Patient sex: F
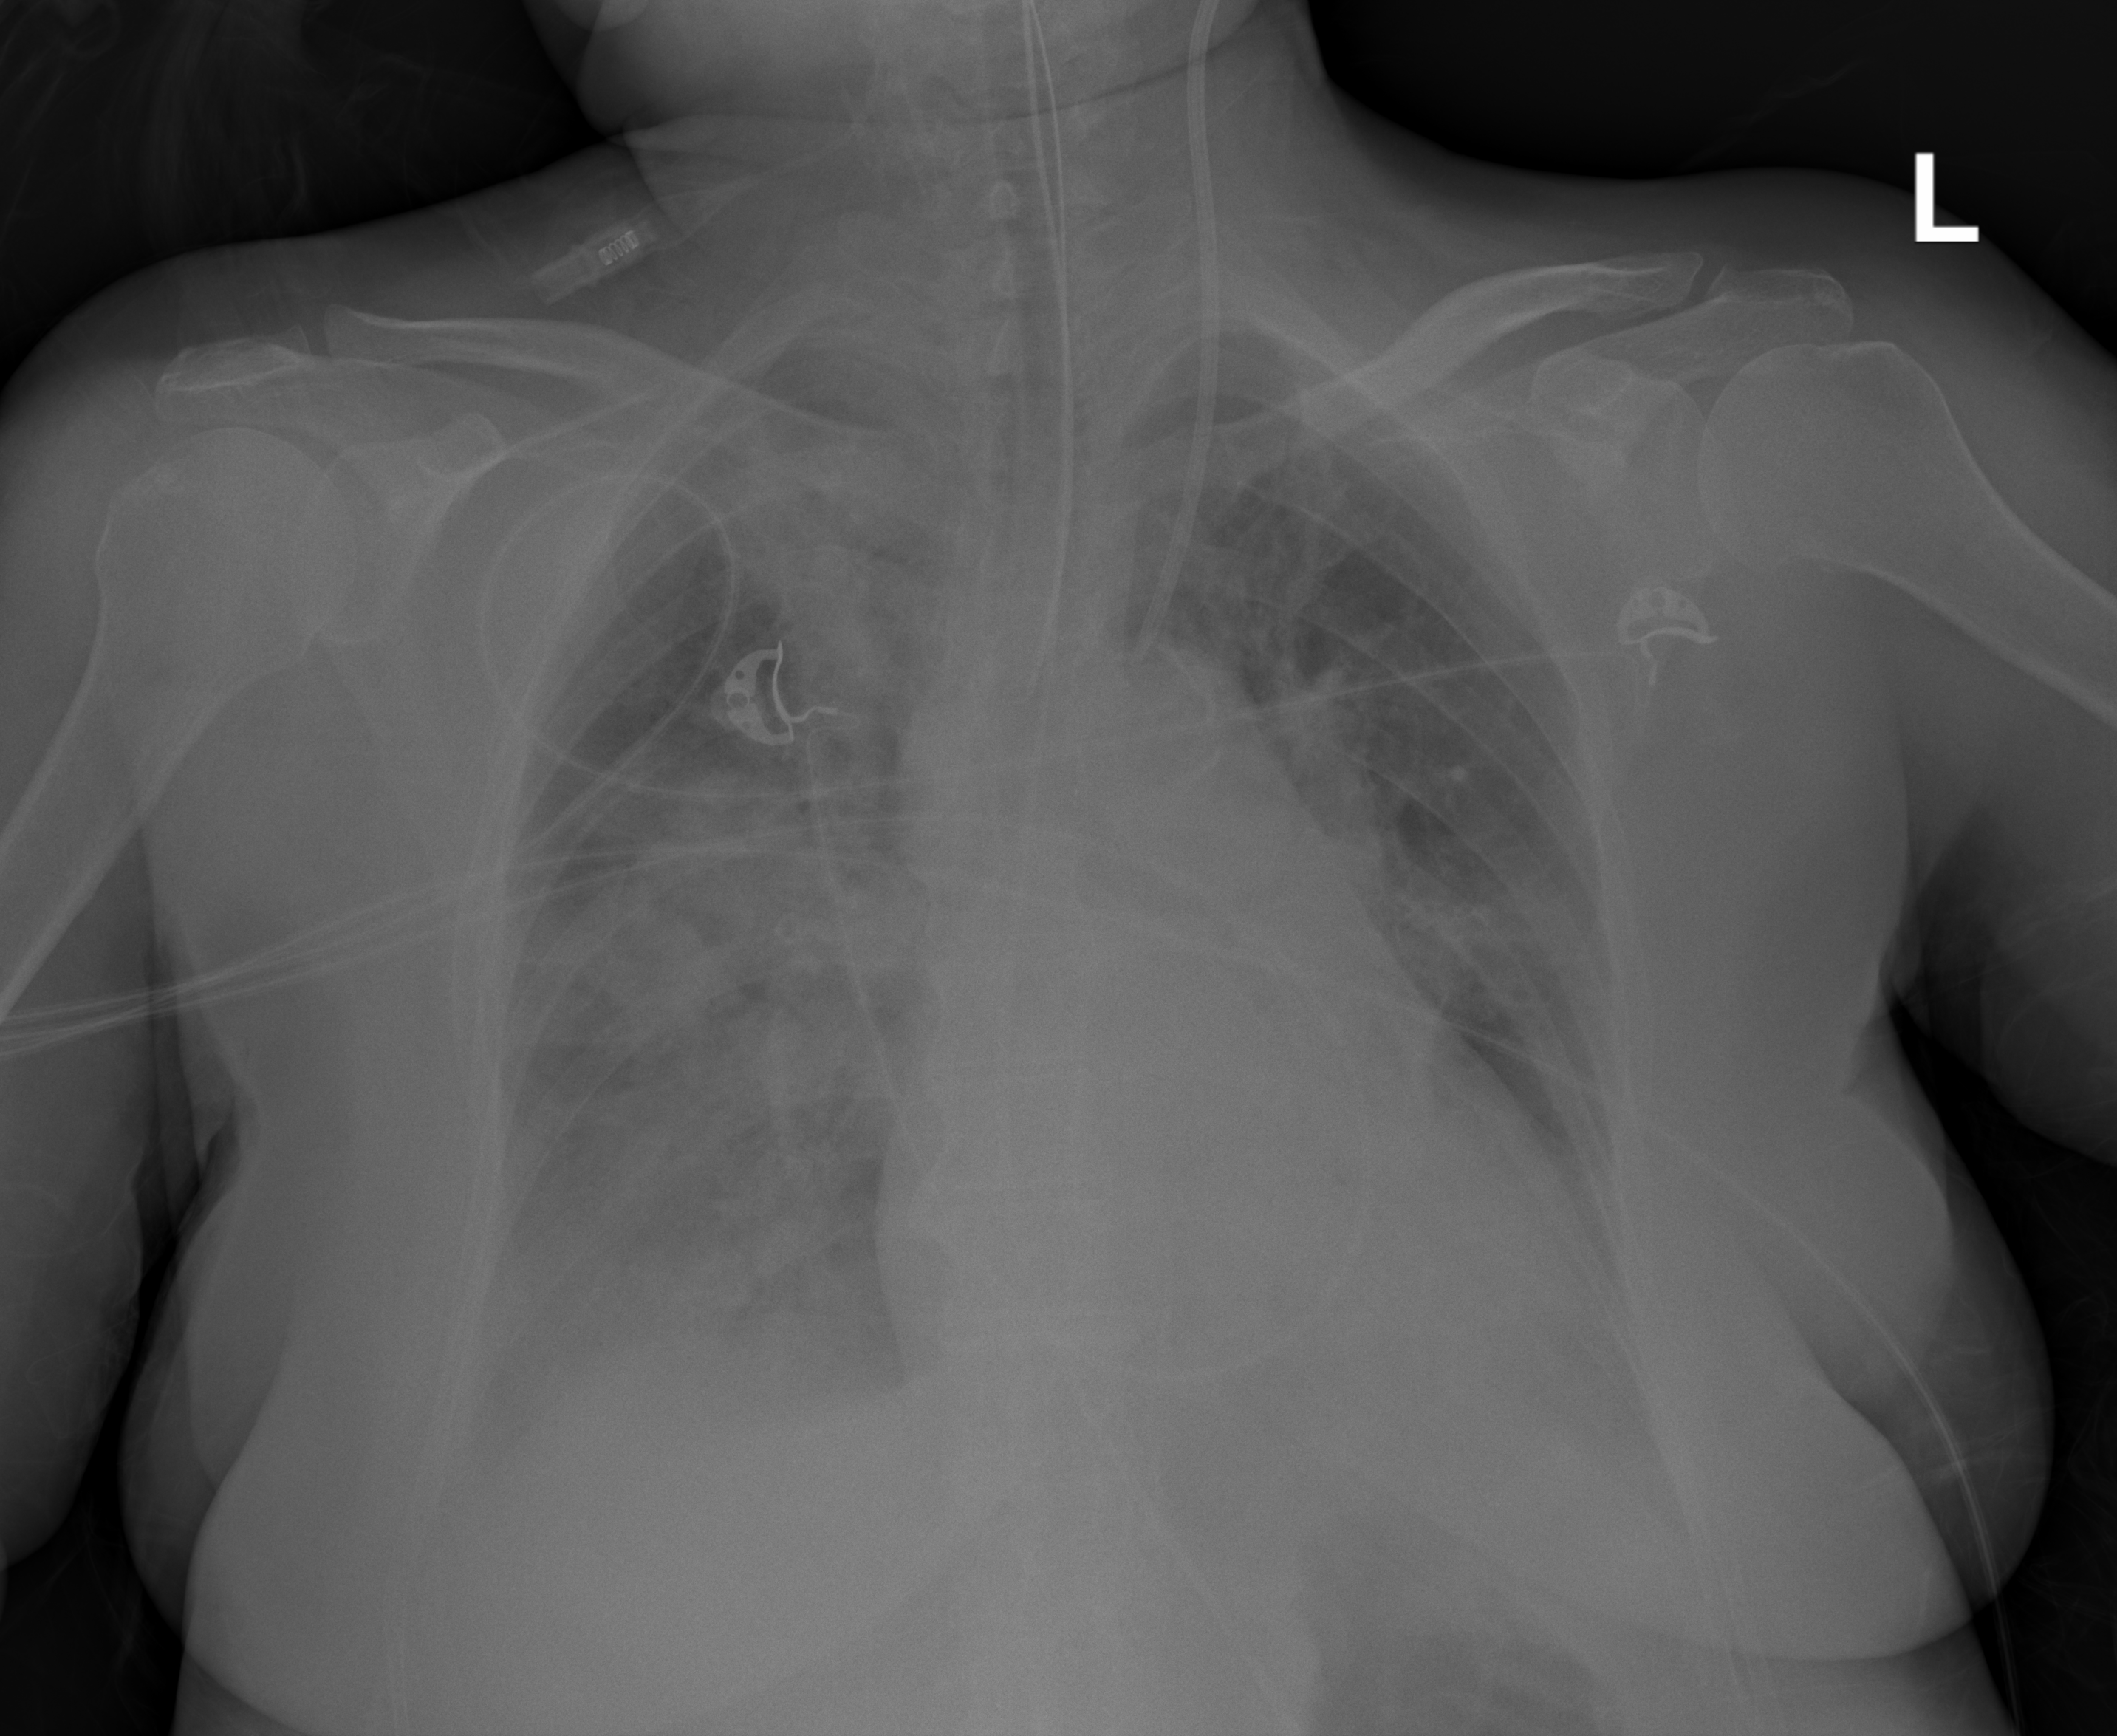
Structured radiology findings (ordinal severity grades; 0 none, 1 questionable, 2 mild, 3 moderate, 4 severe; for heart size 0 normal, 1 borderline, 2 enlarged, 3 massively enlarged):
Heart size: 1
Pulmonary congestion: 3
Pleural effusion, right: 3
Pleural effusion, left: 2
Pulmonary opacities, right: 3
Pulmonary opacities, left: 0
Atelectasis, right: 3
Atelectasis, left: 2